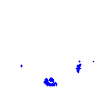
Particle: kaon